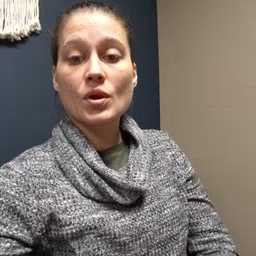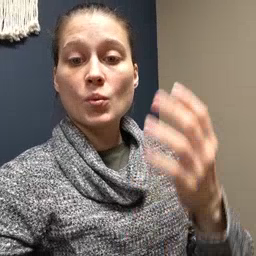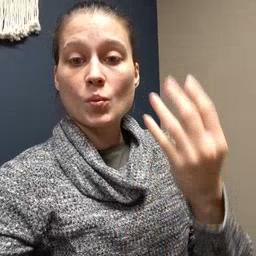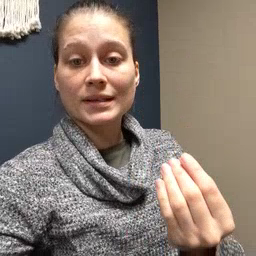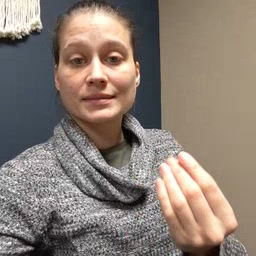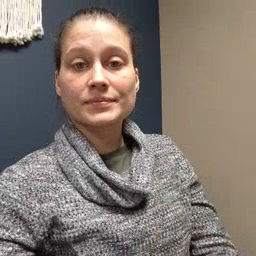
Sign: wet